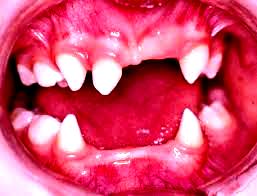
Condition: hypodontia